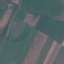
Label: AnnualCrop